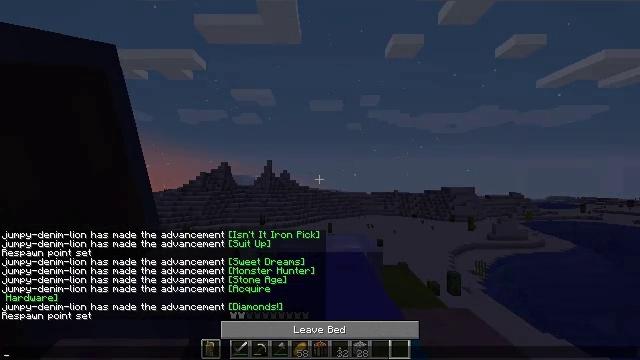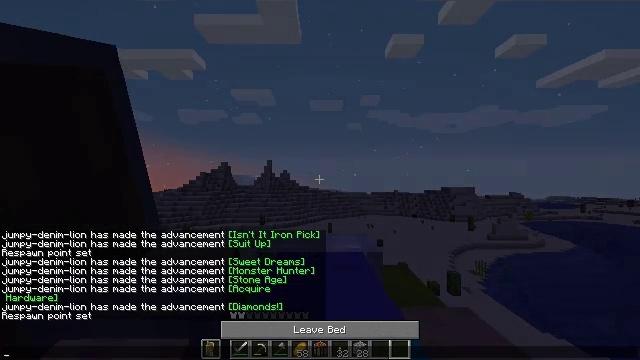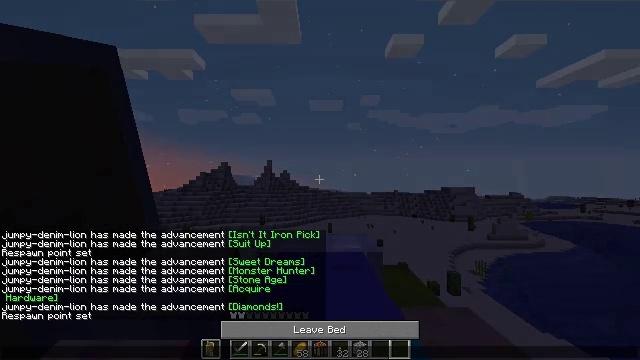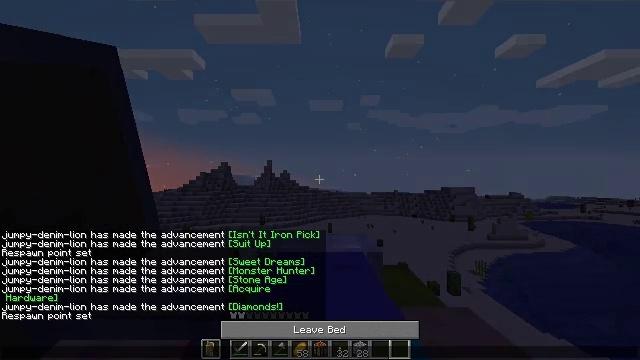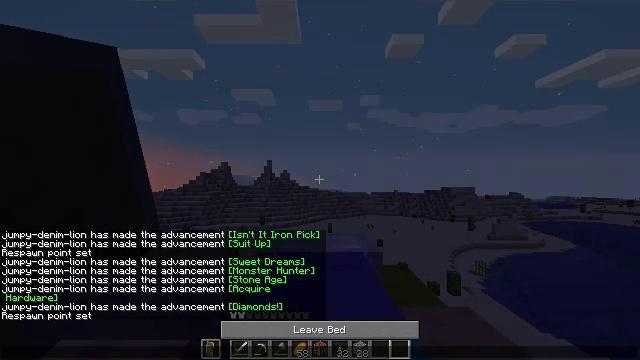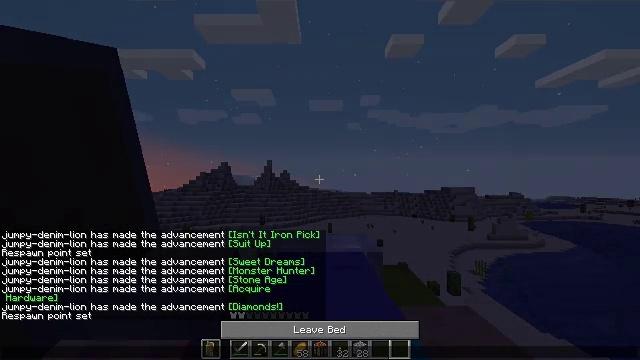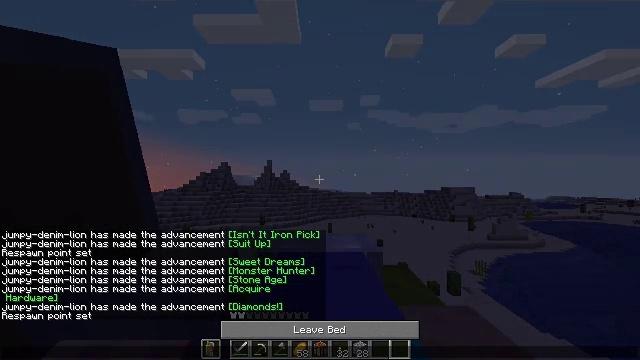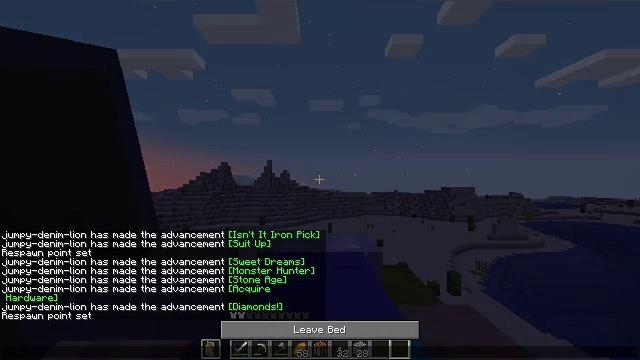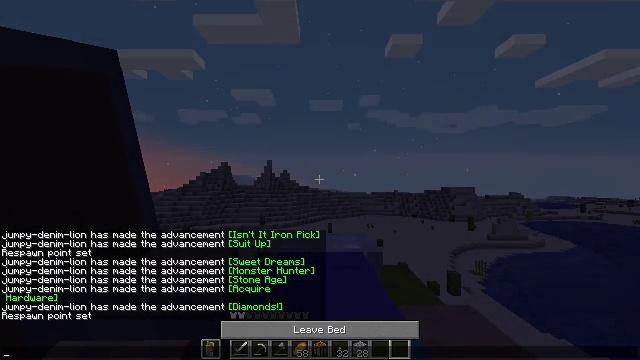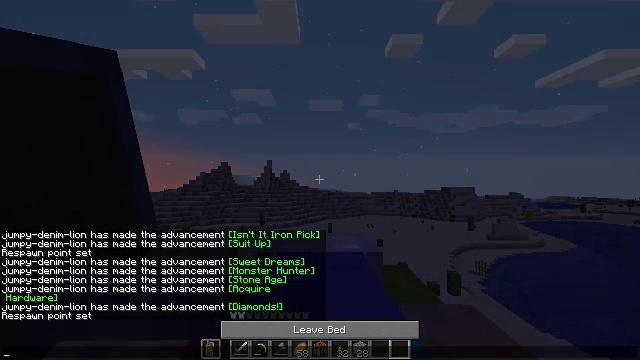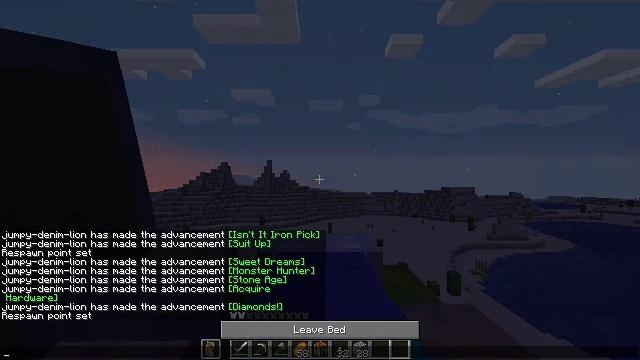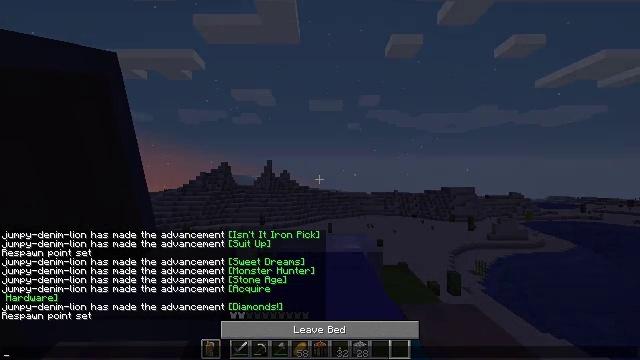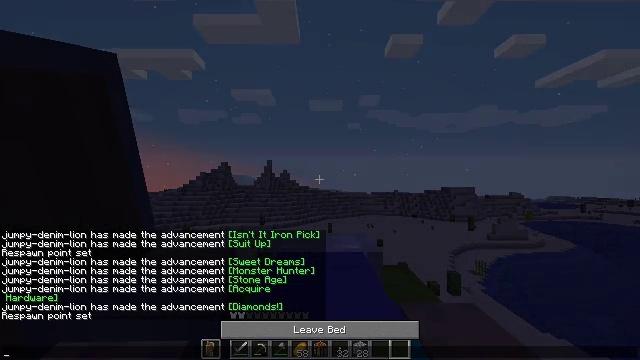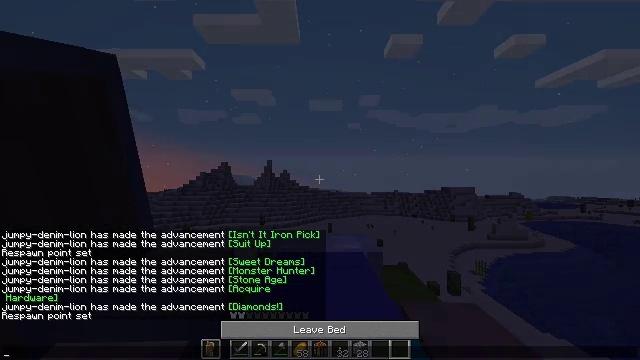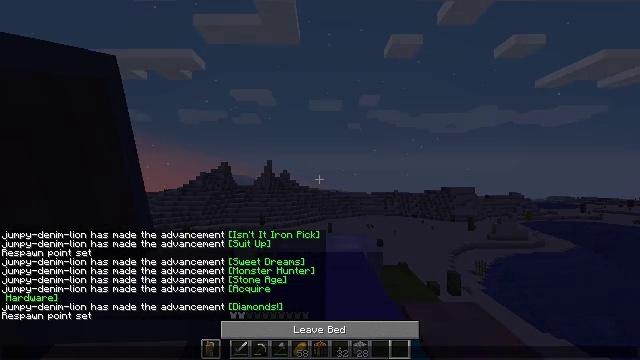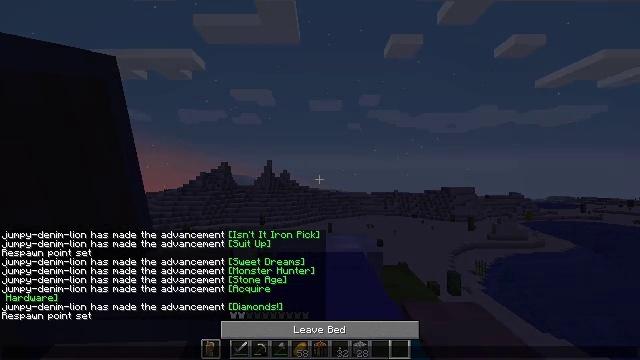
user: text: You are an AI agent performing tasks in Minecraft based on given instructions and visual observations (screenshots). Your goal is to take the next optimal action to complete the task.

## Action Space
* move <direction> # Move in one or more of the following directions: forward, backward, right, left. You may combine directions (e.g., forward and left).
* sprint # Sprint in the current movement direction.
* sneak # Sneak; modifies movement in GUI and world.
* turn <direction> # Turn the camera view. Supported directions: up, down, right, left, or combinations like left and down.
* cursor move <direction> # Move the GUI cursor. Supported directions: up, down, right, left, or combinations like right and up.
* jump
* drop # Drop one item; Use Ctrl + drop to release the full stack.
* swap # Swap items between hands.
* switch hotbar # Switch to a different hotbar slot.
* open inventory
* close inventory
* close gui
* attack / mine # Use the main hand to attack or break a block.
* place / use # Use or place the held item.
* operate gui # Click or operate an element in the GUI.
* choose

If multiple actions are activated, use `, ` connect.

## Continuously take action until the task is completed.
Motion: motion action
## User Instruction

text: Mine the green bed.
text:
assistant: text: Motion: no_op
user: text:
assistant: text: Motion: no_op
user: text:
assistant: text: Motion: no_op
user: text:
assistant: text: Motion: no_op
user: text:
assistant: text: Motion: no_op
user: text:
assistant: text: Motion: no_op
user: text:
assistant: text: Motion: no_op
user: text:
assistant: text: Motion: no_op
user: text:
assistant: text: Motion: no_op
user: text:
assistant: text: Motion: no_op
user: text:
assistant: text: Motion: no_op
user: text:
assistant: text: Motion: no_op
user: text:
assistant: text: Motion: no_op
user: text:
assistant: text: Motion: no_op
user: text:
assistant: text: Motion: no_op
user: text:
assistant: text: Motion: no_op
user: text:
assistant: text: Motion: no_op
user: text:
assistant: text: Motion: no_op
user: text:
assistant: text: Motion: no_op
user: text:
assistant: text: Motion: no_op
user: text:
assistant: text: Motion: no_op
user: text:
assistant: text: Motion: no_op
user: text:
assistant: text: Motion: no_op
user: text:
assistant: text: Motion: no_op
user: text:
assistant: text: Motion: no_op
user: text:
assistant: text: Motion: no_op
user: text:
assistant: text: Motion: no_op
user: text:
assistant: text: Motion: no_op
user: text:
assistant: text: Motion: no_op
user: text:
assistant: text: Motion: no_op